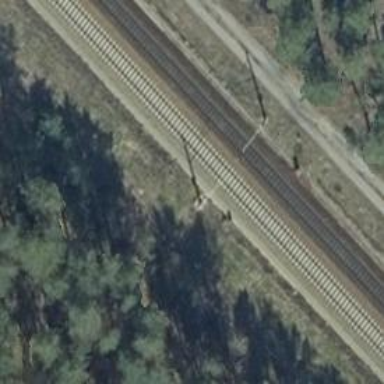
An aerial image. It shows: Railway milestone with catenary mast.